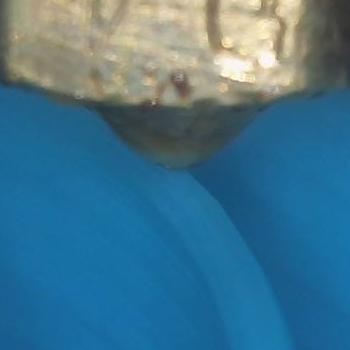
Flow rate: 59%